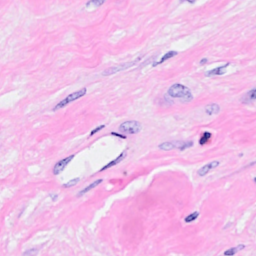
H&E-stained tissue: Breast